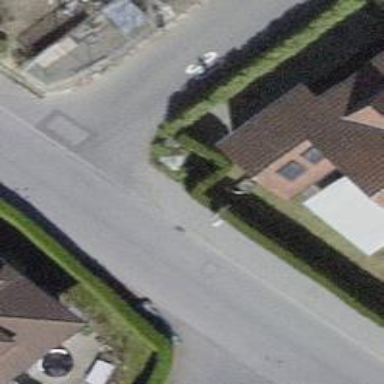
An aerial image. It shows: Hedge acting as barrier.